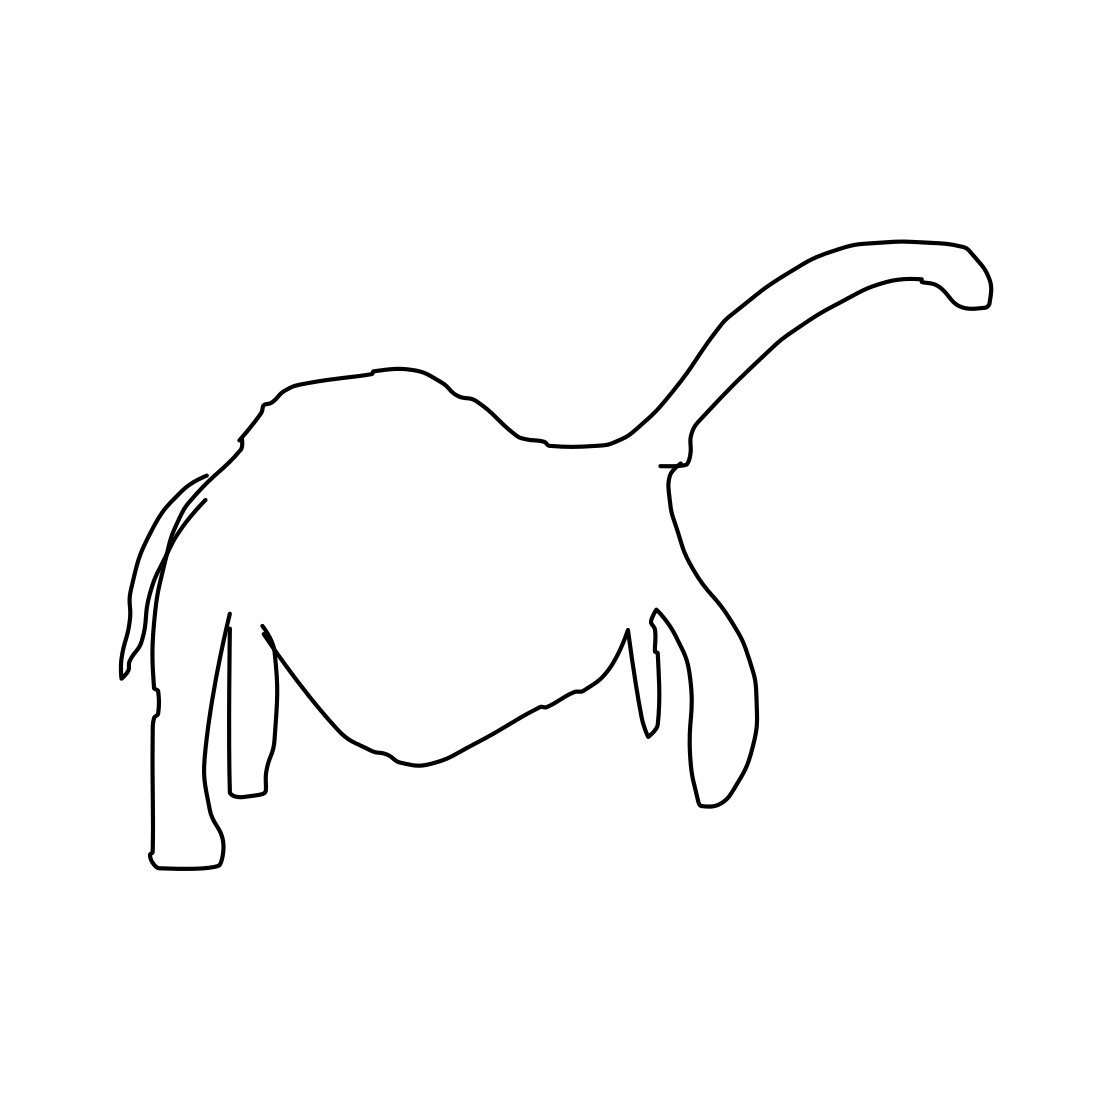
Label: giraffe